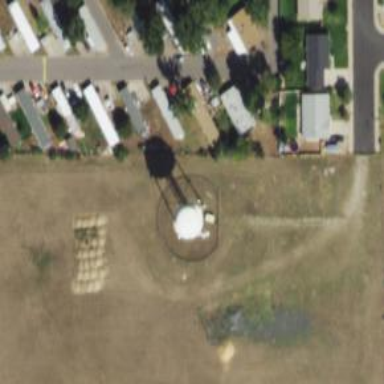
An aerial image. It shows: Water tower that is man-made.